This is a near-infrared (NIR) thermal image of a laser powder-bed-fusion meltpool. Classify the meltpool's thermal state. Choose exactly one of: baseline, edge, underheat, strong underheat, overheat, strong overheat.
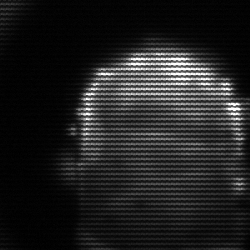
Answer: baseline